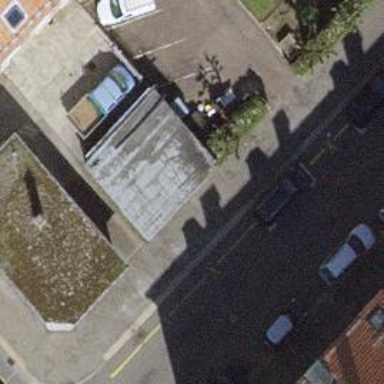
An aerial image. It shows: Group of garages.